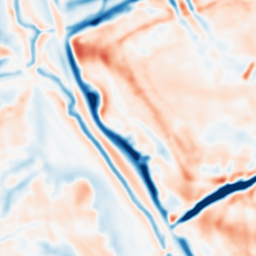
Category: multiscale
Decomposition family: dog_multiscale
Decomposition parameters: sigma_ratio: 1.4
n_scales: 4
base_sigma: 2
Upsampling method: sinc_blackman
Upsampling parameters: scale: 2
kernel_size: 8
Upsampling scale: 2